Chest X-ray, PA view. Patient: 78 years old, sex M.
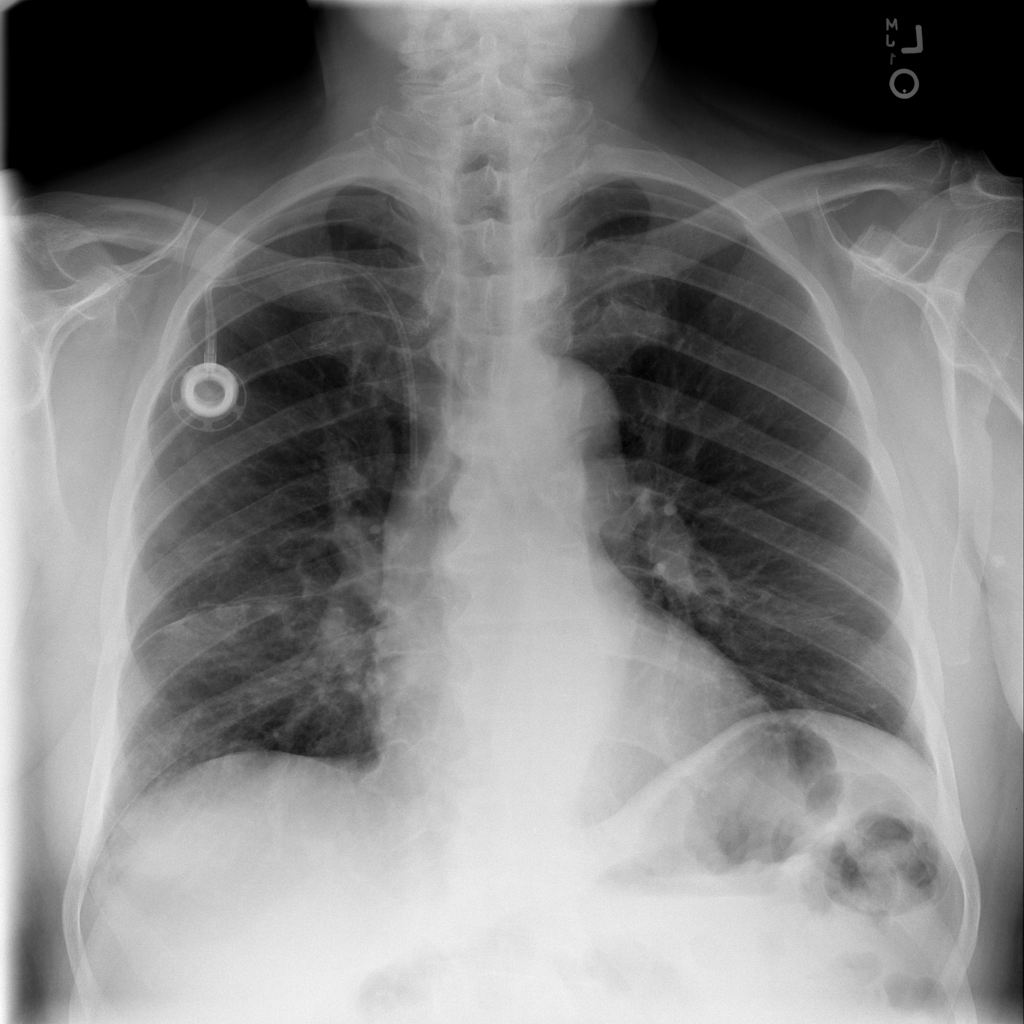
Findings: Emphysema